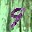
Label: 9